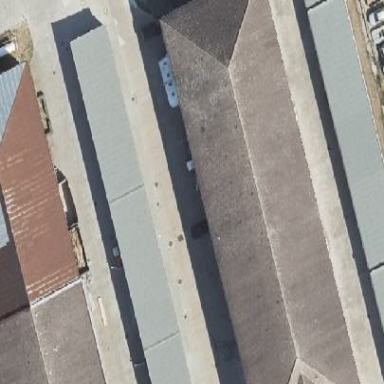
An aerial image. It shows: Building with hipped roof shape.